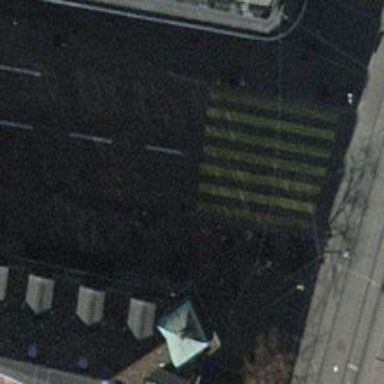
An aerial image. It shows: Kerb barrier.